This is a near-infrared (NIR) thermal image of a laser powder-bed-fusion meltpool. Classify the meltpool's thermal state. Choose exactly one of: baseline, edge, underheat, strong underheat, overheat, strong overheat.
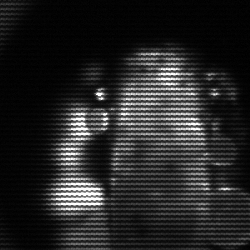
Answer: strong underheat